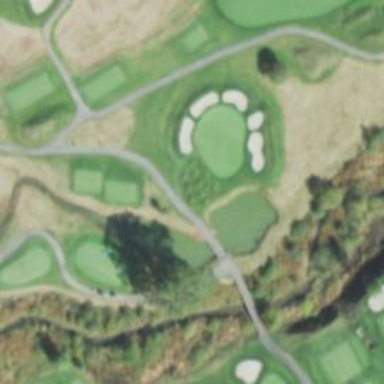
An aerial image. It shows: View of golf hole.